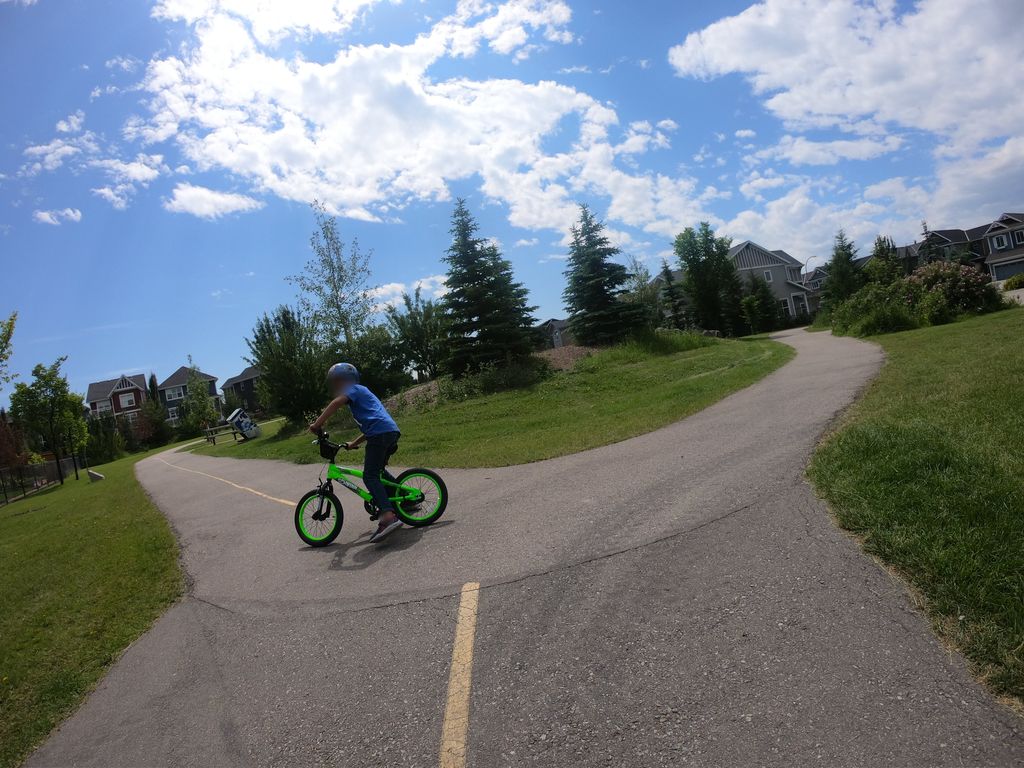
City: calgary